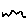
Label: zigzag